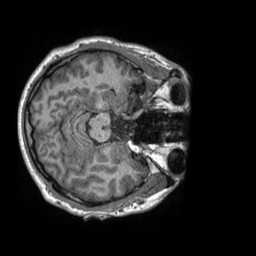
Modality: T1w
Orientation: axial
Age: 33
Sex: male
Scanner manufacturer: siemens
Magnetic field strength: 3 T
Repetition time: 2.3 s
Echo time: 0.00288 s